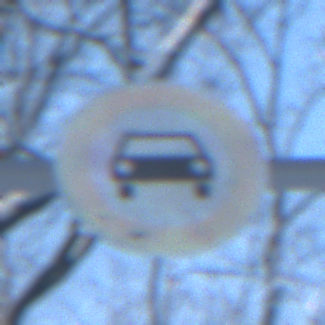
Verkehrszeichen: VerbotKraftwagen
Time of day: MorningAfternoon
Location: Outdoor (Nature)
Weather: Clear
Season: Winter
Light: Natural